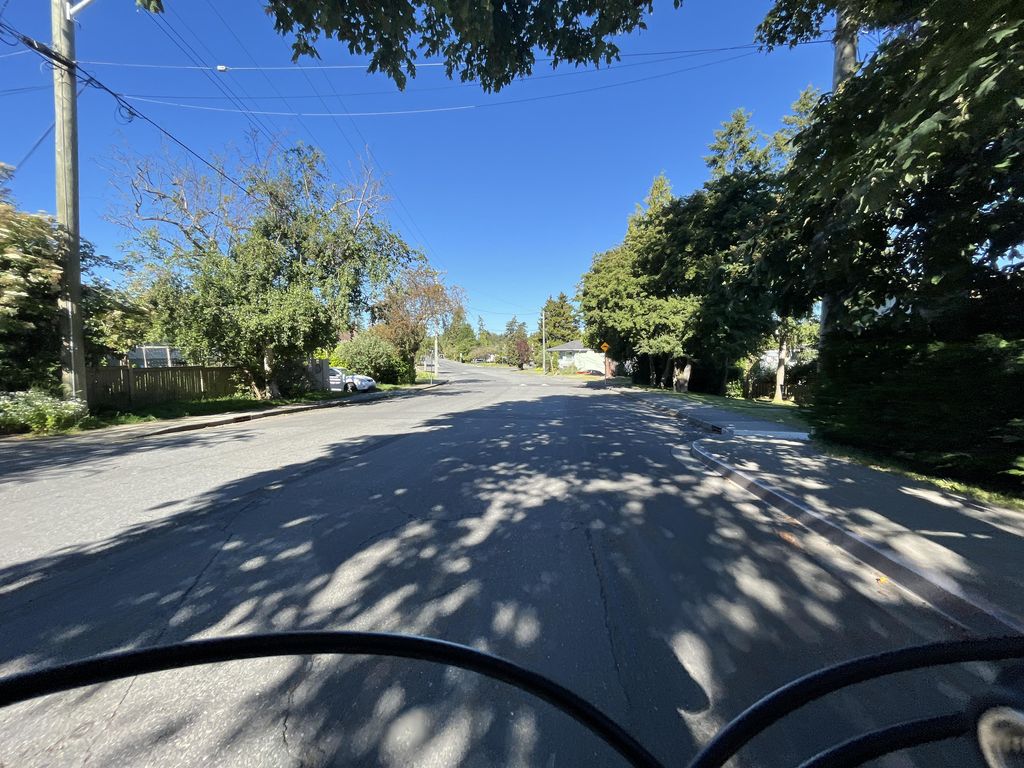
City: victoria